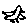
Label: bird